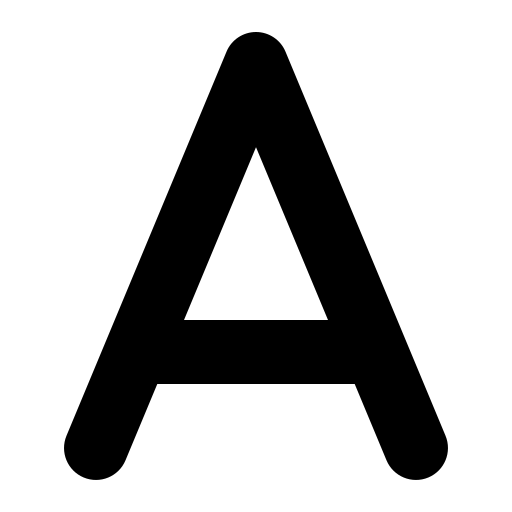
Tags: icon, FontAwesome, fa-icon, solid, a